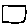
Label: square